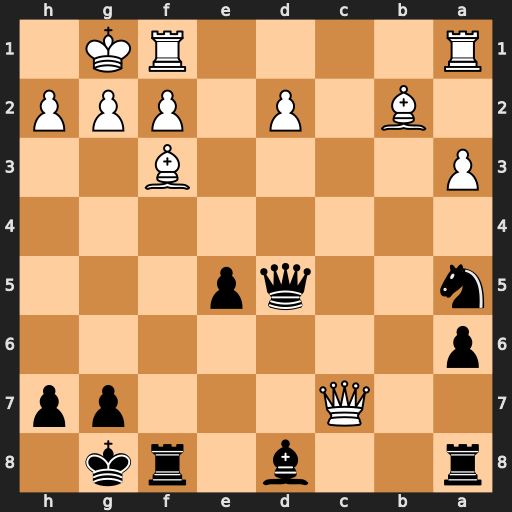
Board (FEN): r2b1rk1/2Q3pp/p7/n2qp3/8/P4B2/1B1P1PPP/R4RK1
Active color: b
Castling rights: -
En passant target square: -
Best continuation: Rxf3 Qxe5 Qxe5